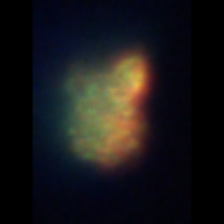
Taxon: Unknown_detritus
Group: Unknown